Question: I am trying to convert my Matlab model for transient heat conduction to Python. Unfortunately the output from my numerical solution in Python is not matching the output from the Matlab model. I am using the Spyder IDE to write my code.
The main differences between Matlab and Python for my model (that I have found so far):
- - 'x = A \ B''x = np.linalg.solve(A,B)'- 'col = C''row''row = C'''row = C.T'
As a way to check the Matlab and Python model, I compare the 'A' array. As you can see, the two arrays do not match:
Matlab...
'''
A =
1.1411 -0.1411 0 0
-0.0118 1.0470 -0.0353 0
0 -0.0157 1.0470 -0.0313
0 0 -0.0470 1.0593
'''
Python...
'''
A
[[ 1.<PHONE> -0.<PHONE> 0. 0. ]
[-0. 1.<PHONE> -0.<PHONE> 0. ]
[ 0. -<PHONE> 1.<PHONE> -<PHONE> ]
[ 0. 0. -0.<PHONE> 1.<PHONE>]]
'''
There is something that I am not doing right in the Python code. My guess is that it has to do with how Python indexes arrays. But I'm not sure.
So any suggestions on how to construct my Matlab model in Python would be greatly appreciated?
Here is the Matlab example that I am trying to replicate in Python:
'''
% parameters
% -------------------------------------------------------------------------
rho = 700; % density of wood, kg/m^3
d = 0.035e-2; % wood particle diameter, m
cpw = 1500; % biomass specific heat capacity, J/kg*K
kw = 0.105; % biomass thermal conductivity, W/m*K
h = 375; % heat transfer coefficient, W/m^2*K
Ti = 300; % initial particle temp, K
Tinf = 773; % ambient temp, K
% numerical model where b = 1 cylinder and b = 2 sphere
% -------------------------------------------------------------------------
nt = 1000; % number of time steps
tmax = 0.8; % max time, s
dt = tmax/nt; % time step, s
t = 0:dt:tmax; % time vector, s
nr = 3; % number or radius steps
%nr = 100; % number or radius steps
r = d/2; % radius of particle, m
dr = r/nr; % radius step, delta r
m = nr+1; % nodes from center to surface
b = 2 ; % run model as a cylinder (b = 1) or as a sphere (b = 2)
if b == 1
shape = 'Cylinder';
elseif b == 2
shape = 'Sphere';
end
alpha = kw/(rho*cpw); % thermal diffusivity, alfa = kw / rho*cp, m^2/s
Fo = alpha*dt/(dr^2); % Fourier number, Fo = alfa*dt / dr^2, (-)
Bi = h*dr/kw; % Biot numbmer, Bi = h*dr / kw, (-)
% creat array [TT] to store temperature values, row = time step, column = node
TT = zeros(1,m);
i = 1:m;
TT(1,i) = Ti; % first row is initial temperature of the cylinder or sphere
% build coefficient matrix [A] and initial column vector {C}
A = zeros(m); % pre-allocate [A] array
C = zeros(m,1); % pre-allocate {C} vector
A(1,1) = 1 + 2*(1+b)*Fo;
A(1,2) = -2*(1+b)*Fo;
C(1,1) = Ti;
for i = 2:m-1
A(i,i-1) = -Fo*(1 - b/(2*i)); % Tm-1
A(i,i) = 1 + 2*Fo; % Tm
A(i,i+1) = -Fo*(1 + b/(2*i)); % Tm+1
C(i,1) = Ti;
end
A(m,m-1) = -2*Fo;
A(m,m) = 1 + 2*Fo*(1 + Bi + (b/(2*m))*Bi);
C(m) = Ti + 2*Fo*Bi*(1 + b/(2*m))*Tinf;
% display [A] array and [C] column vector in console
A
C
% solve system of equations [A]{T} = {C} for column vector {T}
for i = 2:nt+1
T = A\C;
C = T;
C(m) = T(m) + 2*Fo*Bi*(1 + b/(2*m))*Tinf;
TT(i,:) = T'; % store new temperatures in array [TT]
end
% plot
% -------------------------------------------------------------------------
figure(b)
plot(t,TT(:,1),'--k',t,TT(:,m),'-k')
hold on
plot([0 tmax],[Tinf Tinf],':k')
hold off
axis([0 tmax Ti-20 Tinf+20])
ylabel('Temperature (K)')
xlabel('Time (s)')
nr = num2str(nr); nt = num2str(nt); dt = num2str(dt); h = num2str(h); Tinf = num2str(Tinf);
legend('center','surface',['T\infty = ',Tinf,'K'],'location','southeast')
title([num2str(shape),', nr = ',nr,', nt = ',nt,', \Deltat = ',dt,', h = ',h])
'''
And here is my attempt in Python:
'''
# use Python 3 print function
from __future__ import print_function
# libraries and packages
import numpy as np
import matplotlib.pyplot as py
# parameters
# -------------------------------------------------------------------------
rho = 700 # density of wood, kg/m^3
d = 0.035e-2 # wood particle diameter, m
cpw = 1500 # biomass specific heat capacity, J/kg*K
kw = 0.105 # biomass thermal conductivity, W/m*K
h = 375 # heat transfer coefficient, W/m^2*K
Ti = 300 # initial particle temp, K
Tinf = 773 # ambient temp, K
# numerical model where b = 1 cylinder and b = 2 sphere
# -------------------------------------------------------------------------
nt = 1000 # number of time steps
tmax = 0.8 # max time, s
dt = tmax/nt # time step, s
t = np.arange(0,tmax+dt,dt)
nr = 3 # number or radius steps
r = d/2 # radius of particle, m
dr = r/nr # radius step, delta r
m = nr+1 # nodes from center m=0 to surface m=steps+1
b = 2 # run model as a cylinder (b = 1) or as a sphere (b = 2)
alpha = kw/(rho*cpw) # thermal diffusivity, alfa = kw / rho*cp, m^2/s
Fo = alpha*dt/(dr**2) # Fourier number, Fo = alfa*dt / dr^2, (-)
Bi = h*dr/kw # Biot numbmer, Bi = h*dr / kw, (-)
# create array [TT] to store temperature values, row = time step, column = node
TT = np.zeros((1,m))
# first row is initial temperature of the cylinder or sphere
for i in range(0,m):
TT[0,i] = Ti
# build coefficient matrix [A] and initial column vector {C}
A = np.zeros((m,m)) # pre-allocate [A] array
C = np.zeros((m,1)) # pre-allocate {C} vector
A[0, 0] = 1 + 2*(1+b)*Fo
A[0, 1] = -2*(1+b)*Fo
C[0, 0] = Ti
for i in range(1, m-1):
A[i, i-1] = -Fo*(1 - b/(2*i)) # Tm-1
A[i, i] = 1 + 2*Fo # Tm
A[i, i+1] = -Fo*(1 + b/(2*i)) # Tm+1
C[i, 0] = Ti
A[m-1, m-2] = -2*Fo
A[m-1, m-1] = 1 + 2*Fo*(1 + Bi + (b/(2*(m-1)))*Bi)
C[m-1, 0] = Ti + 2*Fo*Bi*(1 + b/(2*(m-1)))*Tinf
# print [A] and [C] to console
print('A
', A)
print('C
', C)
# solve system of equations [A]{T} = {C} for column vector {T}
for i in range(1, nt+1):
T = np.linalg.solve(A,C)
C = T
C[m-1, 0] = T[m-1, 0] + 2*Fo*Bi*(1 + b/(2*(m-1)))*Tinf
TT = np.vstack((TT, T.T))
# plot results
py.figure(1)
py.plot(t,TT[:, m-1])
py.plot(t,TT[:, 0])
py.grid()
py.show()
'''
In regards to the Python plot generated (see image below), the solid (red & black) lines and dashed (red & black) lines should be on top of each other. Running the above code at 'nr = 99' the Python solid line does not match the solid Matlab red line, but the dashed lines of the Python and Matlab plots do agree. This tells me that something is also wrong in the last 'for' loop of the Python code. Maybe the way I'm solving A*x = B in Python is not correct?

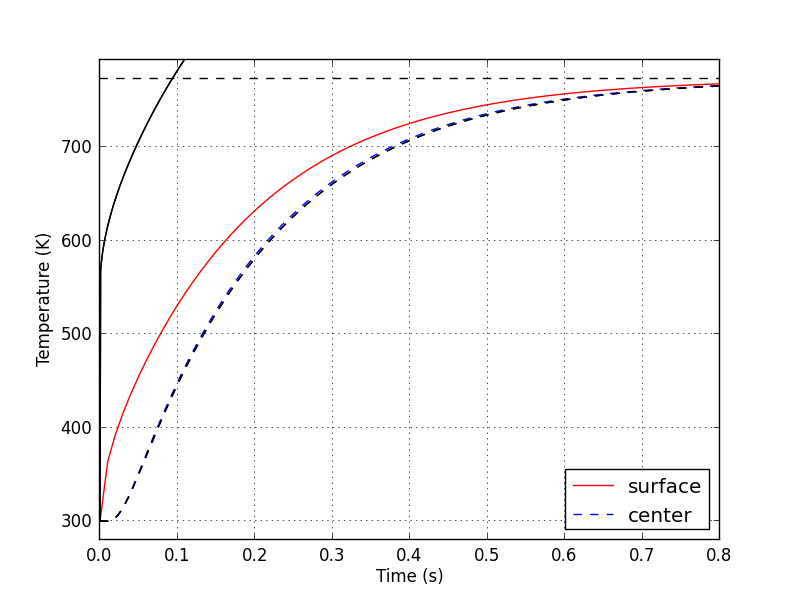
Answer: The value of the index in the loop that generates 'A' has changed by 1,
so these two lines
'''
A[i, i-1] = -Fo*(1 - b/(2*i)) # Tm-1
A[i, i+1] = -Fo*(1 + b/(2*i)) # Tm+1
'''
should be
'''
A[i, i-1] = -Fo*(1 - b/(2*(i+1))) # Tm-1
A[i, i+1] = -Fo*(1 + b/(2*(i+1))) # Tm+1
'''
Note the change from 'i' to 'i+1' in the formulas (but not in the indexing of 'A').
On the other hand, the meaning of 'm' hasn't changed, so you shouldn't
have changed 'm' to 'm-1' in the formulas that compute the edges of 'A' and
'C'. That is, change these lines:
'''
A[m-1, m-1] = 1 + 2*Fo*(1 + Bi + (b/(2*(m-1)))*Bi)
C[m-1, 0] = Ti + 2*Fo*Bi*(1 + b/(2*(m-1)))*Tinf
...
C[m-1, 0] = T[m-1, 0] + 2*Fo*Bi*(1 + b/(2*(m-1)))*Tinf
'''
to
'''
A[m-1, m-1] = 1 + 2*Fo*(1 + Bi + (b/(2*m))*Bi)
C[m-1, 0] = Ti + 2*Fo*Bi*(1 + b/(2*m))*Tinf
...
C[m-1, 0] = T[m-1, 0] + 2*Fo*Bi*(1 + b/(2*m))*Tinf
'''
Also, as sharp-eyed @eryksun pointed out in a comment, 'C = T' should be 'C = T.copy()'. In Matlab, memory is managed using "copy on write", so an in-place change to 'C' after this assignment does not affect 'T'. With numpy, 'C = T' makes 'C' and 'T' references to the same underlying array object; changing 'C' in-place also changes 'T'. To recreate the Matlab behavior, 'C' must be a copy of 'T'.